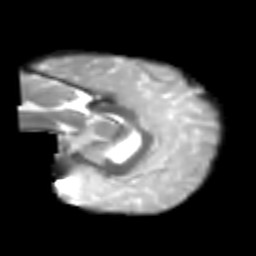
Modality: T2w
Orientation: sagittal
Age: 7
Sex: male
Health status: healthy